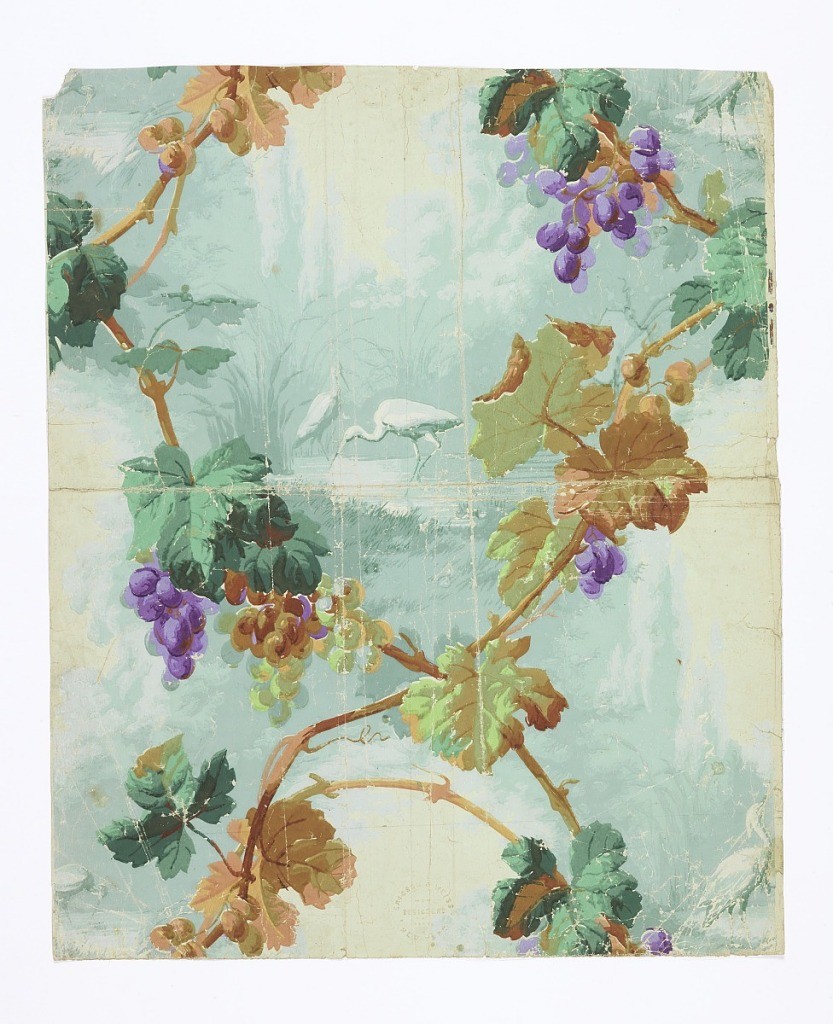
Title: Sidewall
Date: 1850–1900
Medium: Machine-printed on machine-made paper
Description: Intertwined grape vine enclosing vignettes of wading birds in marsh. Printed in greens, browns, purples, and aqua on pale green ground.